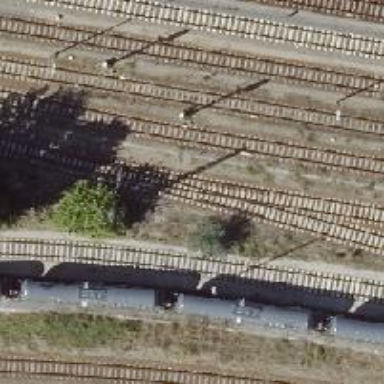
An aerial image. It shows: Railway signal.